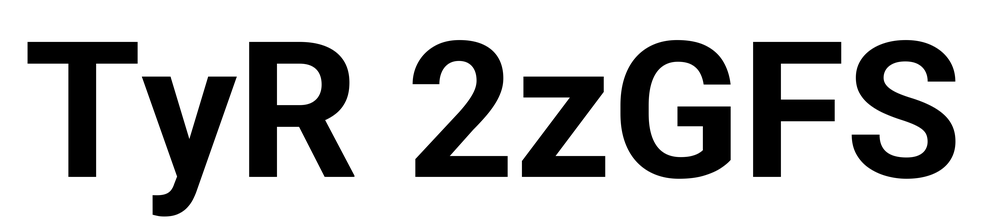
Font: Roboto_Bold